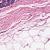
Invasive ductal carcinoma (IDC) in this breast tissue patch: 0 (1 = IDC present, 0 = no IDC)